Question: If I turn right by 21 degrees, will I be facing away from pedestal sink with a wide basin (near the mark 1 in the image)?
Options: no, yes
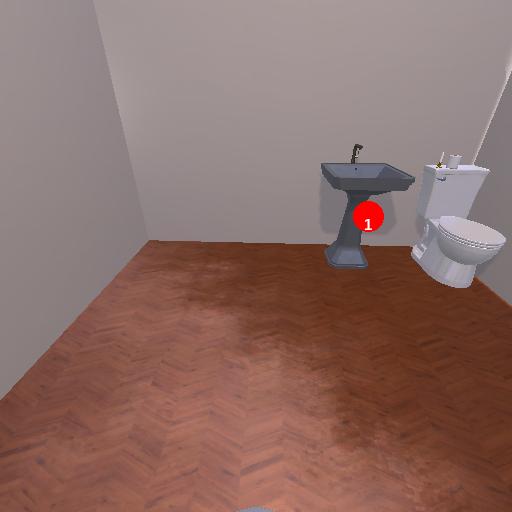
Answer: no